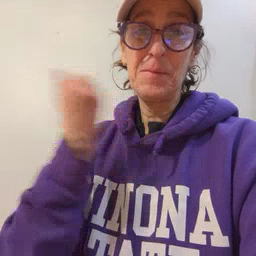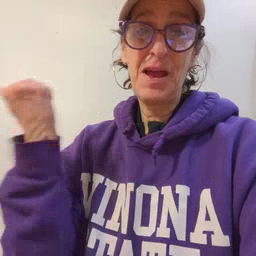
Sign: better